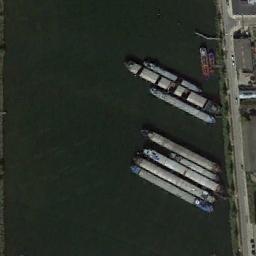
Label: ship